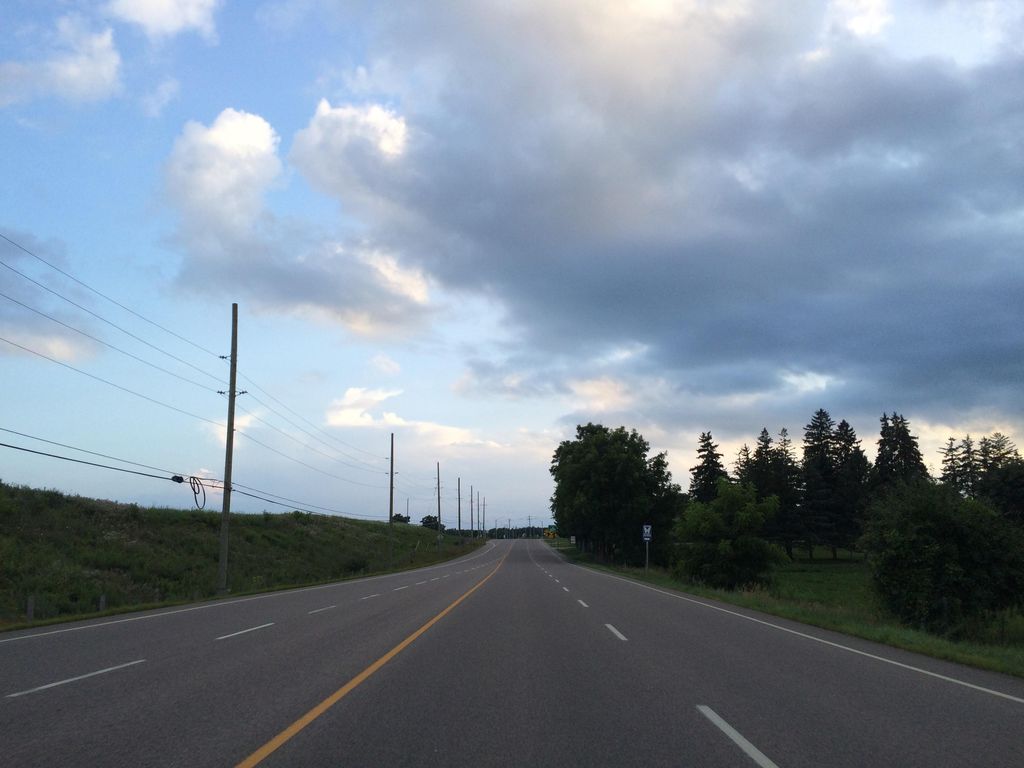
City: kitchener-waterloo